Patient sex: M
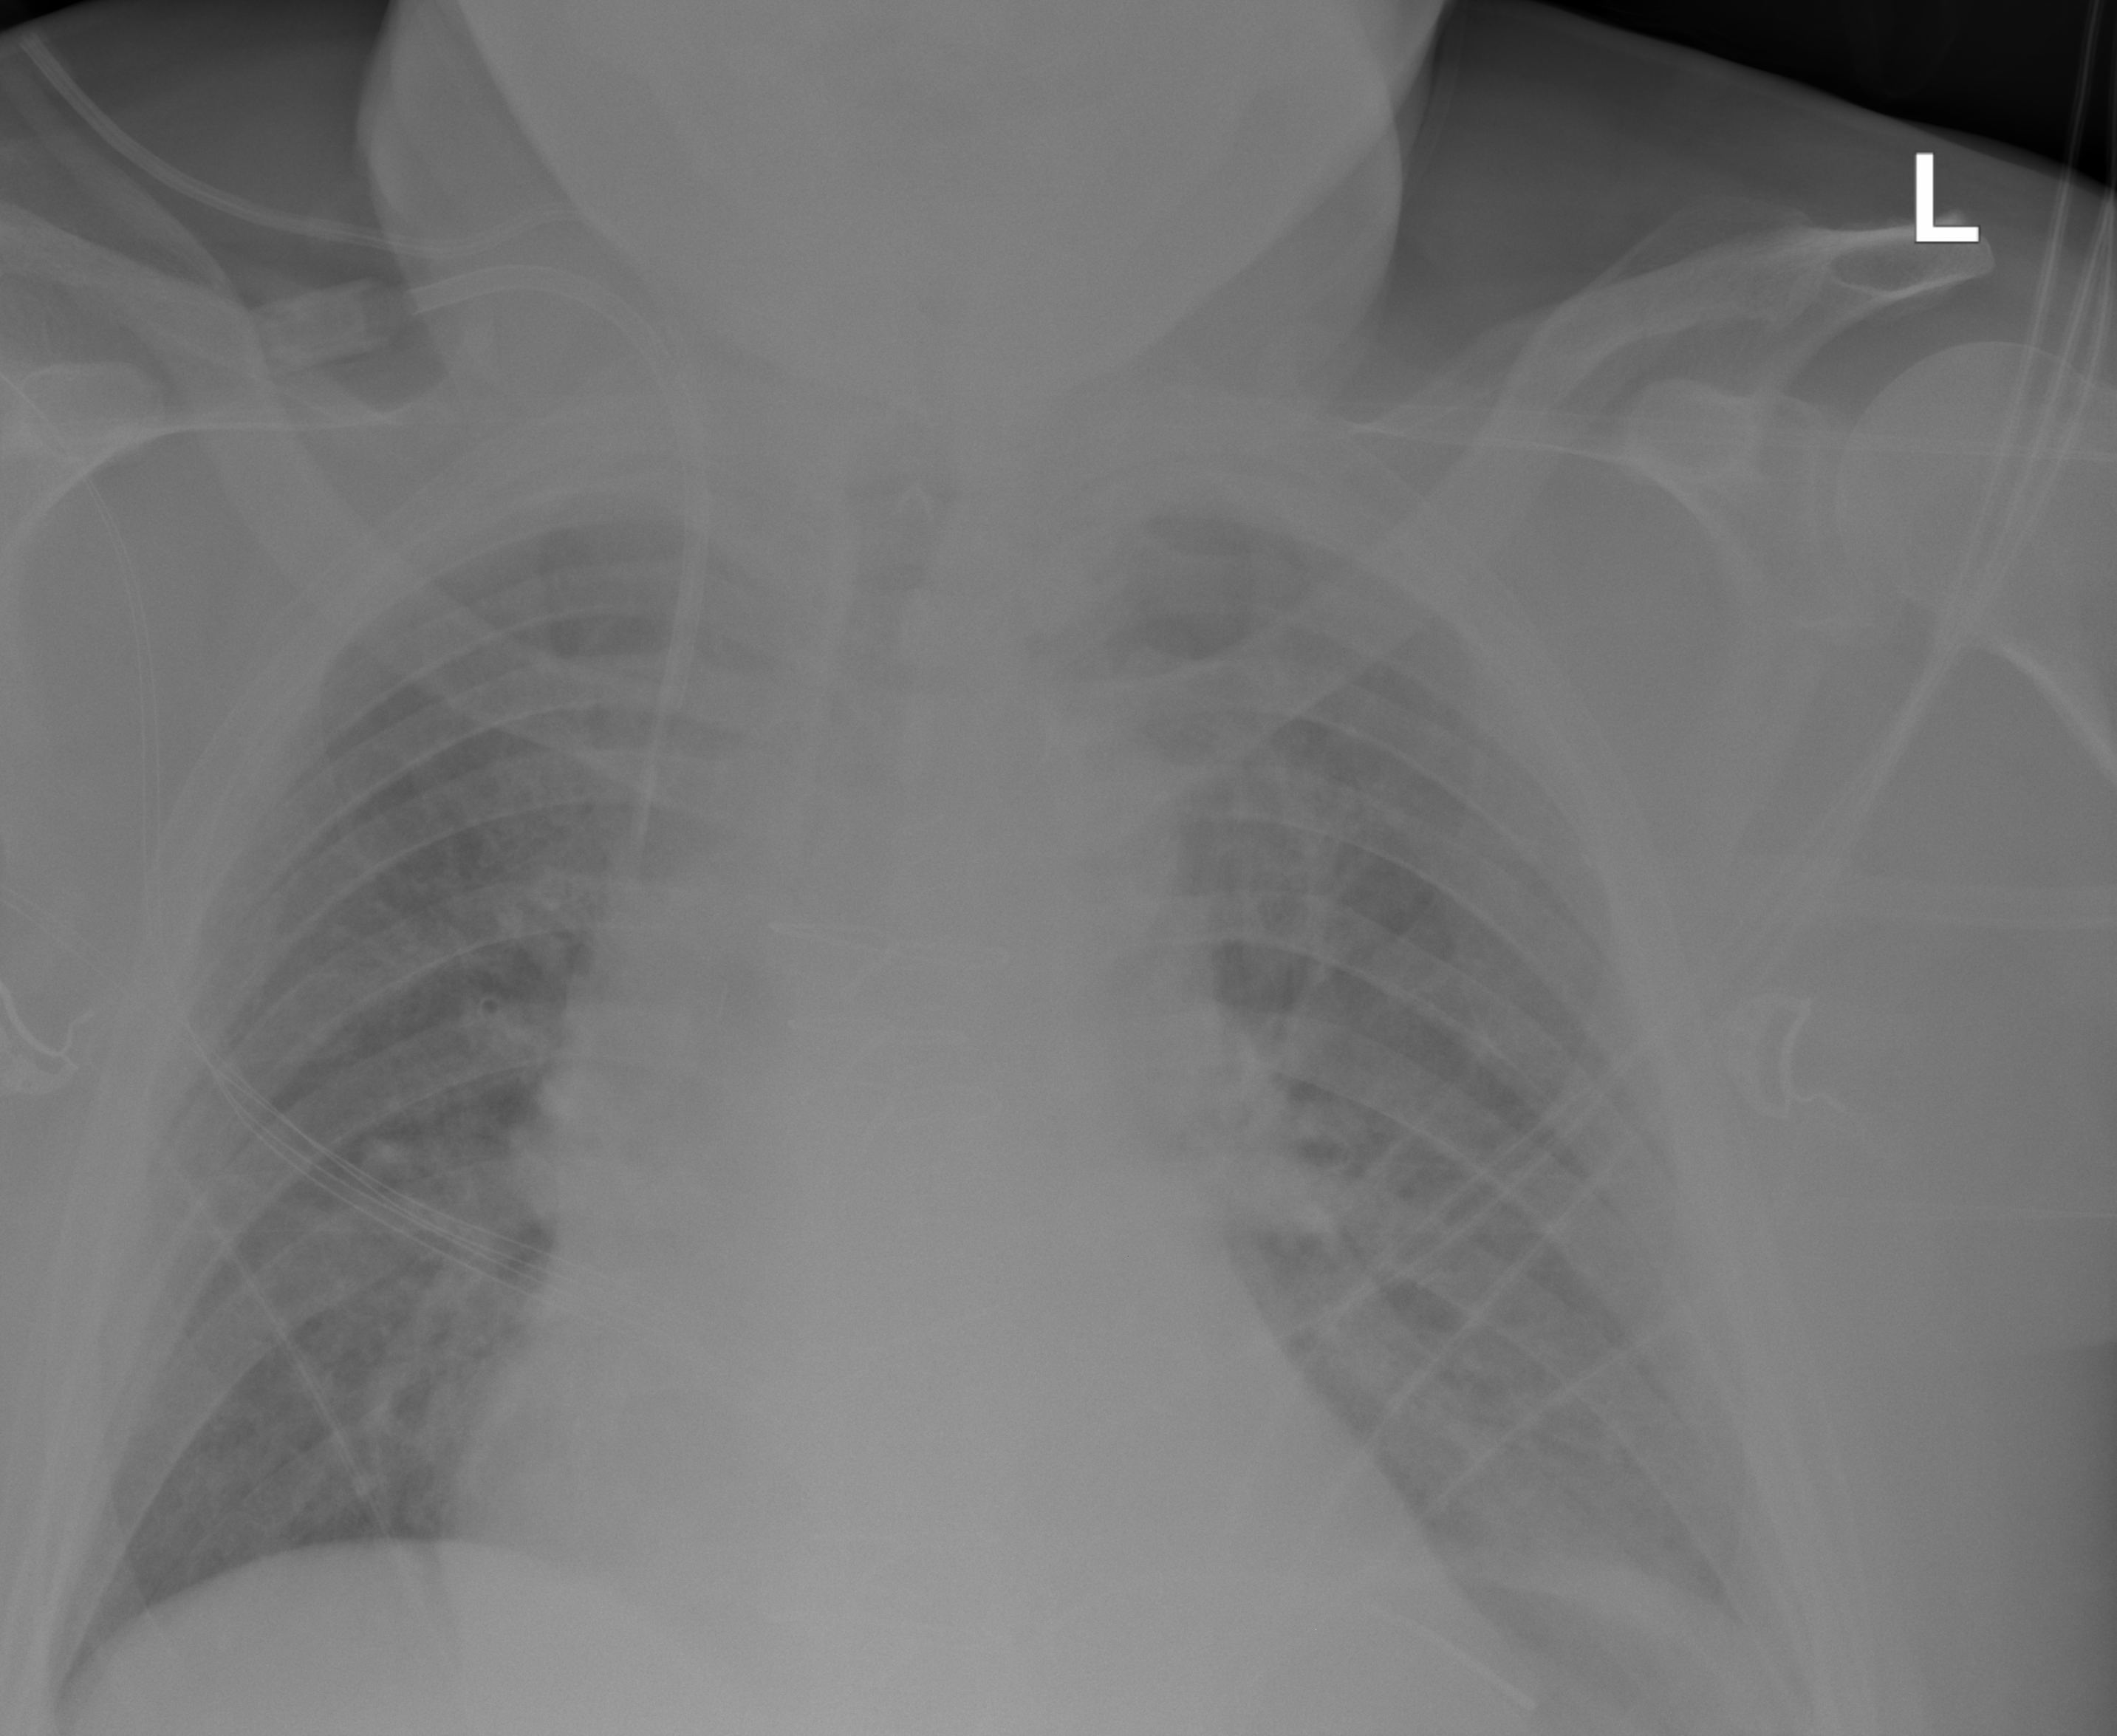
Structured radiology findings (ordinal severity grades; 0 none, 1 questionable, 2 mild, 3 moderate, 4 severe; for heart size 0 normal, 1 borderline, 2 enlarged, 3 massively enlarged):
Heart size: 2
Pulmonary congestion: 0
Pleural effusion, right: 0
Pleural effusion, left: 0
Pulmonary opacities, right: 0
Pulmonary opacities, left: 0
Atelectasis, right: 0
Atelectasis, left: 0